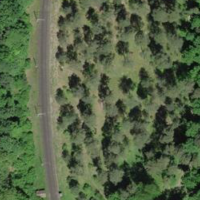
EUNIS habitat code: 41
Species observed at this site:
Platanthera bifolia
Campanula persicifolia
Cephalanthera rubra
Berberis vulgaris
Epipactis atrorubens